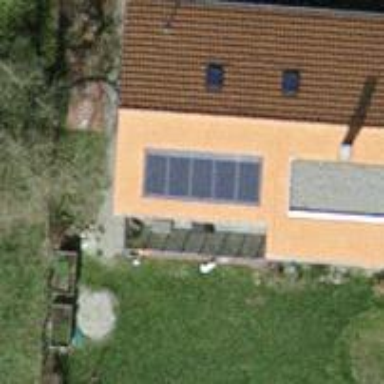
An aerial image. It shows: Simple and straightforward house.